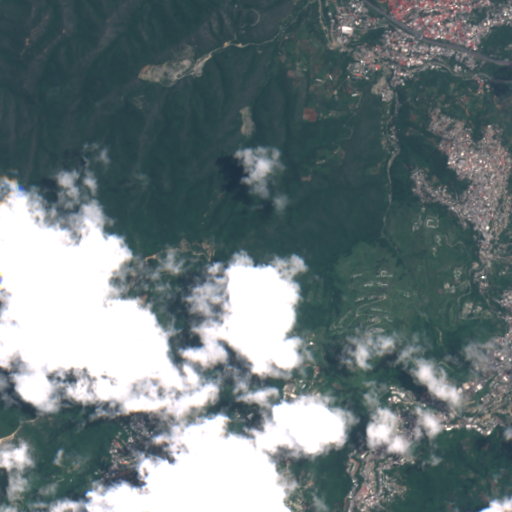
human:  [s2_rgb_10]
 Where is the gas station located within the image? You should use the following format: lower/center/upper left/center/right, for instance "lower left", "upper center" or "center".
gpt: The gas station is located in the lower right of the image.
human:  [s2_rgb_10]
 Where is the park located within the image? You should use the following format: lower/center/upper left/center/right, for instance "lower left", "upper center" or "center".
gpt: The park is located in the upper right of the image.
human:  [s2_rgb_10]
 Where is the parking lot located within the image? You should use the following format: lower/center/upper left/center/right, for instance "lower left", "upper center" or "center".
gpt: The parking lot is located in the upper right of the image.
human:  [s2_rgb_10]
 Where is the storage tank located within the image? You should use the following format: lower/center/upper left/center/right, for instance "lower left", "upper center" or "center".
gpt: The storage tank is located in the center right of the image.
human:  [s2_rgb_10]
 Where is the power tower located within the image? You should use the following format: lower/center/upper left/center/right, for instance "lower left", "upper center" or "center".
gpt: There is no power tower in the image.